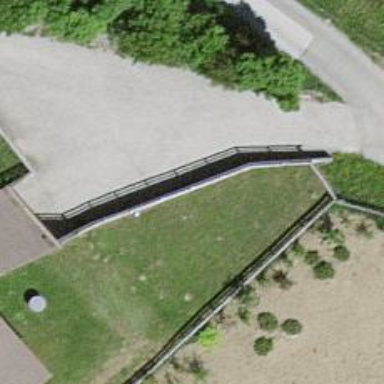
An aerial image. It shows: Fence.